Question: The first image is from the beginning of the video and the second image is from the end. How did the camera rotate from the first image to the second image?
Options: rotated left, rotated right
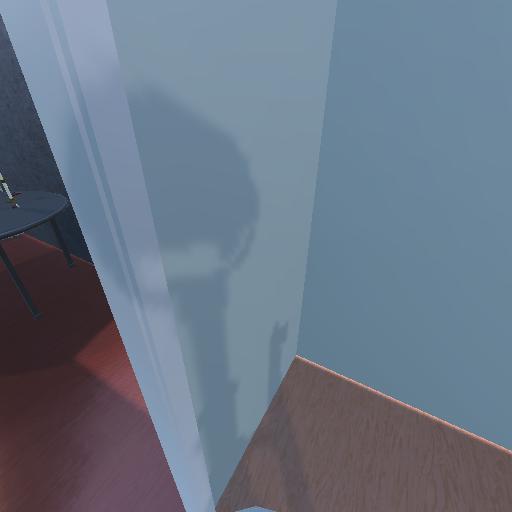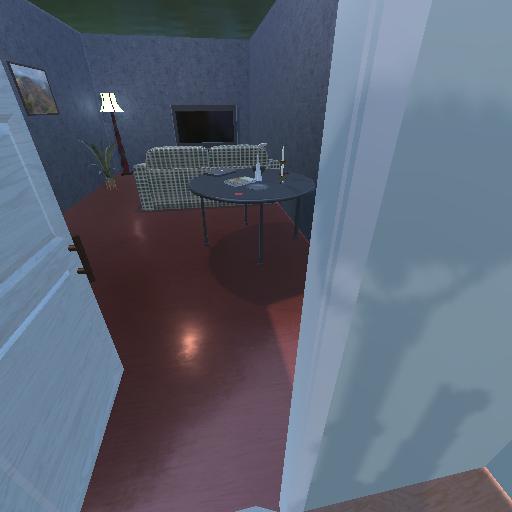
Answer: rotated left